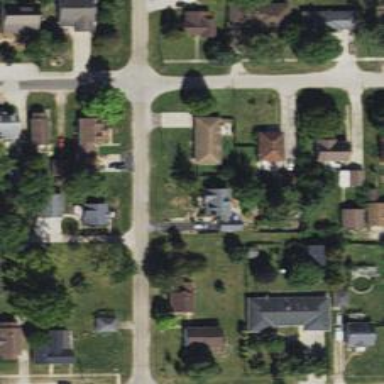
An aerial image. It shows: Residential road.